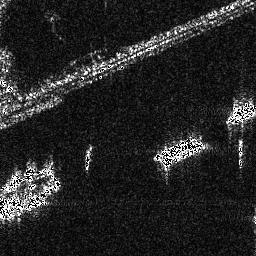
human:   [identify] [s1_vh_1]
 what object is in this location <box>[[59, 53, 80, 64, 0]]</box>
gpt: <ref>1 medium ship at the center</ref>

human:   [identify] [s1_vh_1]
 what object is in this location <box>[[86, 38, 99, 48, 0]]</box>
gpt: <ref>1 medium ship at the right</ref>